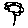
Label: flower